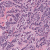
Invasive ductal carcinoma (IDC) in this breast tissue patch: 1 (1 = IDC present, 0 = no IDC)